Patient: sex M, age 57
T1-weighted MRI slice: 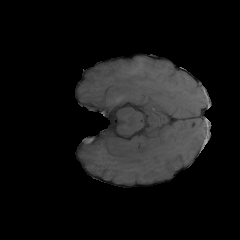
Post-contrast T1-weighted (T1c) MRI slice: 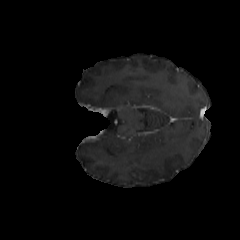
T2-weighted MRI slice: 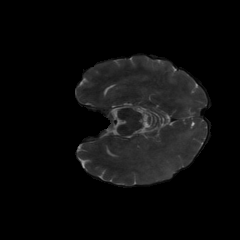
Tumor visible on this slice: yes
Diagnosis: Glioblastoma, IDH-wildtype
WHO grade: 4